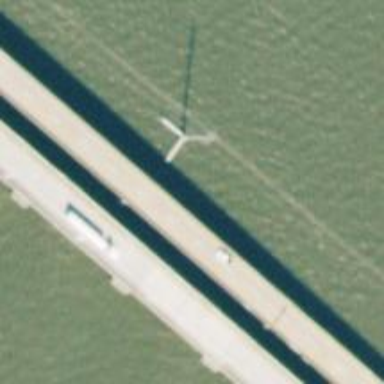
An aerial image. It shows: Power pole.